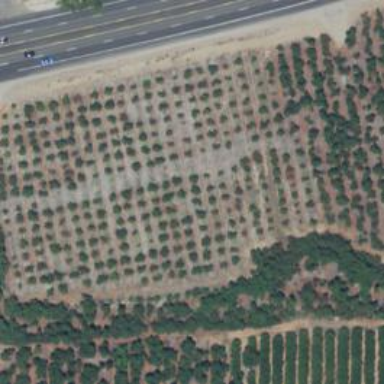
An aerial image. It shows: Orchard.